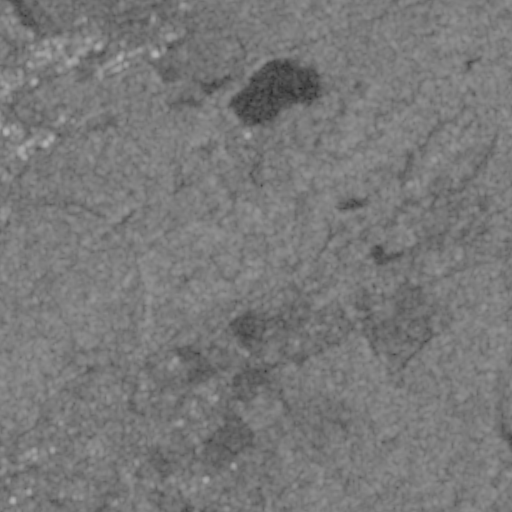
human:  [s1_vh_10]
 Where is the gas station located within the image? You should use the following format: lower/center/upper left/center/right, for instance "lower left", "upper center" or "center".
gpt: The gas station is located in the upper left of the image.
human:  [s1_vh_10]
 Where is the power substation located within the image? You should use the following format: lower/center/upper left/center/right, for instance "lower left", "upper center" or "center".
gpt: The power substation is located in the upper left of the image.
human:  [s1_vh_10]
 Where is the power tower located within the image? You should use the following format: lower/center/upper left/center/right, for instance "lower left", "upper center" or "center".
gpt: The power tower is located in the lower left of the image.
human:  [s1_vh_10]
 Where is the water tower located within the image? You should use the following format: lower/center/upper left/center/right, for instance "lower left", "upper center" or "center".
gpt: The water tower is located in the center left of the image.
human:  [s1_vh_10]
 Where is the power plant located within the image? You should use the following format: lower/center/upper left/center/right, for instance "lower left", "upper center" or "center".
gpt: There is no power plant in the image.

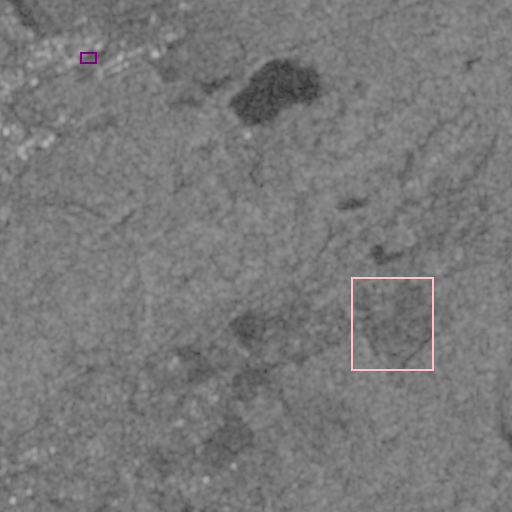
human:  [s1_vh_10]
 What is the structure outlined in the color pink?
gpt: The structure outlined in pink is a crop field.
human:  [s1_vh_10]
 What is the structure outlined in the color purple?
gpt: The structure outlined in purple is a parking lot.
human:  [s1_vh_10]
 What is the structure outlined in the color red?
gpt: There is no red outline.